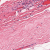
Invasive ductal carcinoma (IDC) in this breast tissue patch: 0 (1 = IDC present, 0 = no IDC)